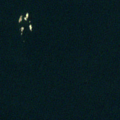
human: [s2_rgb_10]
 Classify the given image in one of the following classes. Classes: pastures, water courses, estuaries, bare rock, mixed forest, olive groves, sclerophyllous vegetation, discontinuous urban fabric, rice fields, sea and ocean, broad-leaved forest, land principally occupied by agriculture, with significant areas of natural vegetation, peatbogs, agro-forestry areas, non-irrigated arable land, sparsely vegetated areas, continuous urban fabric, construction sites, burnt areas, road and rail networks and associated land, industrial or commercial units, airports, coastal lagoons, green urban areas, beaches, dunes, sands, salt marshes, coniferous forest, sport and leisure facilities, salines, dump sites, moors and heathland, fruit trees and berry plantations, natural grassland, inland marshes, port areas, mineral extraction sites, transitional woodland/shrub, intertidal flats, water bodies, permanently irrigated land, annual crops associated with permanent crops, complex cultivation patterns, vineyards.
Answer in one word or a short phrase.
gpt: sea and ocean